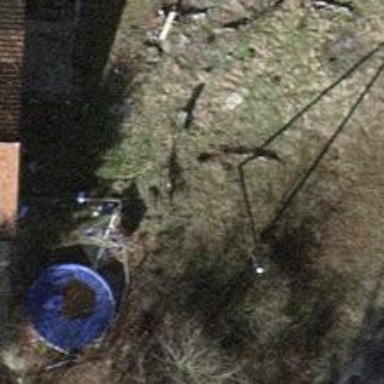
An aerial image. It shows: Guyed pole used for power distribution.